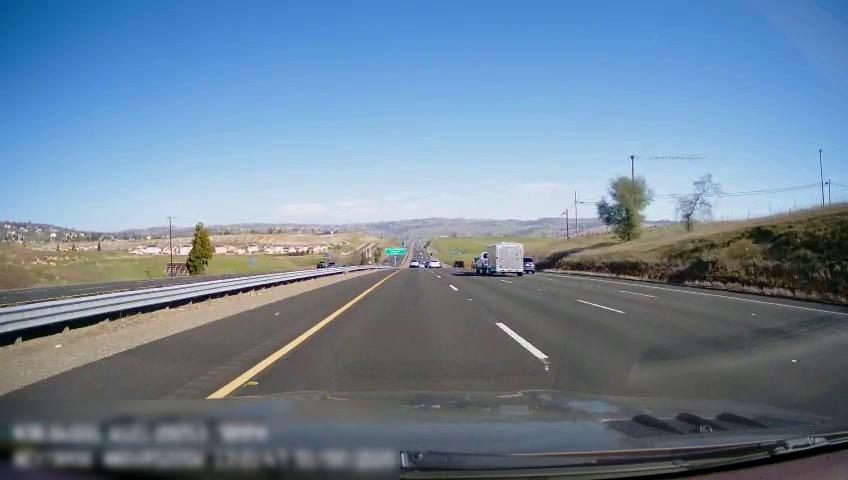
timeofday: Day
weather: Sunny
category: Drivable Space
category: Drivable Space
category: Vehicles | Car
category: Vehicles | Car
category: Vehicles | Other LV
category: Vehicles | Car
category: Vehicles | Truck
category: Vehicles | Other LV
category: Vehicles | Car
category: Lanes | Current Lane
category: Lanes | Current Lane
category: Lanes | Alternate Lane
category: Lanes | Alternate Lane
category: Lanes | Alternate Lane
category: Lanes | Opposite Lane
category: Lanes | Opposite Lane
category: Lanes | Opposite Lane
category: Traffic | Signs